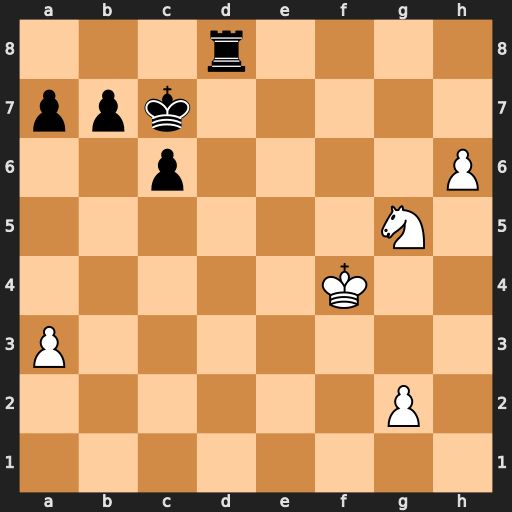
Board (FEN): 3r4/ppk5/2p4P/6N1/5K2/P7/6P1/8
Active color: w
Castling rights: -
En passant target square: -
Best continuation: Ne6+ Kd7 Nxd8